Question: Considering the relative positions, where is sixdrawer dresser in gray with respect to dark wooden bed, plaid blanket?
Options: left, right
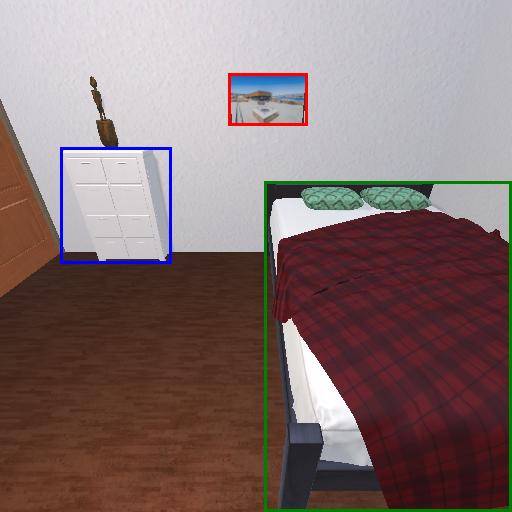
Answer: left